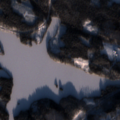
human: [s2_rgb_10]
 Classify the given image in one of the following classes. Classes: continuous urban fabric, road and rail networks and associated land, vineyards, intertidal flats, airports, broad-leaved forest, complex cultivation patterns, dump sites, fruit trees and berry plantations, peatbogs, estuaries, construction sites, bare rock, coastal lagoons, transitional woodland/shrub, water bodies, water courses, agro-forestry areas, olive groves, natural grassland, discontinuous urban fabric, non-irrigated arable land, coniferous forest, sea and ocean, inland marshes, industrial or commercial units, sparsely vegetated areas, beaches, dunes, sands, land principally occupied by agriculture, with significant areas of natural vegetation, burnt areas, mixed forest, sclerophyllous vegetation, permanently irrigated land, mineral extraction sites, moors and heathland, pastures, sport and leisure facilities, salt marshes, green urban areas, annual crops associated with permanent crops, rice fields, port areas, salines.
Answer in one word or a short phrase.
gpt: broad-leaved forest, mixed forest, water bodies